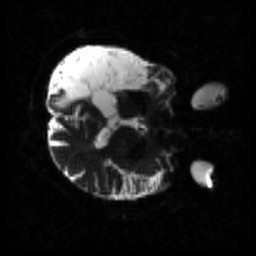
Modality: sbref
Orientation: axial
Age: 58
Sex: male
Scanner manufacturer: siemens
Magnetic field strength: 3 T
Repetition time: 4.5 s
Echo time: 0.103 s